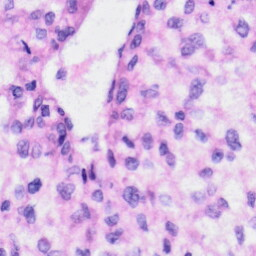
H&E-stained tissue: Liver